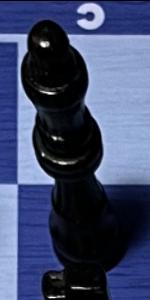
Label: Queen_Black